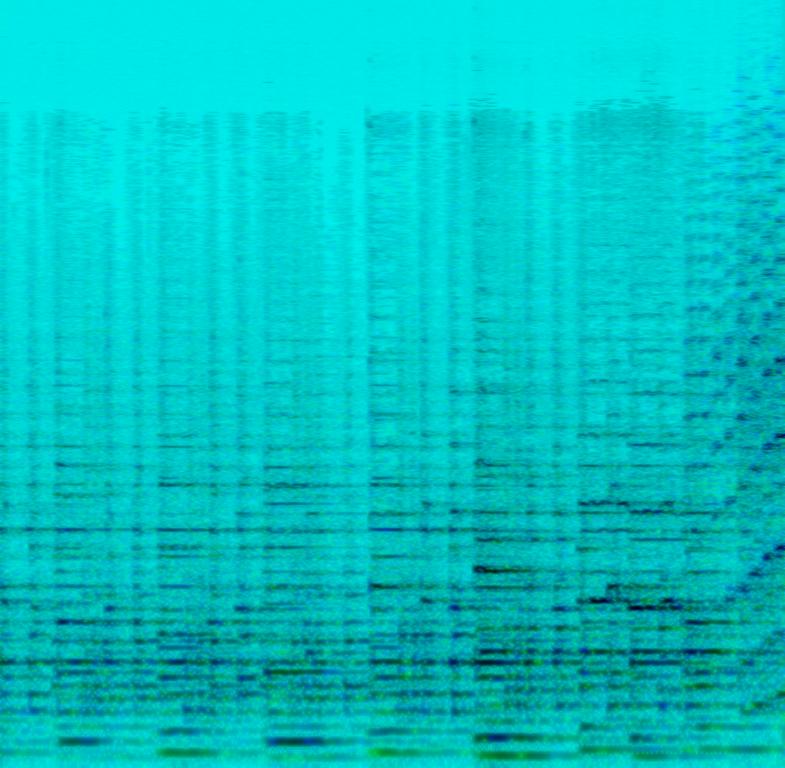
Classical music features a variety of string instruments that play a bright melody. The sound is big and orchestral. A clarinet plays a high-pitched melody in the foreground.  The atmosphere of the song is positive and happy.